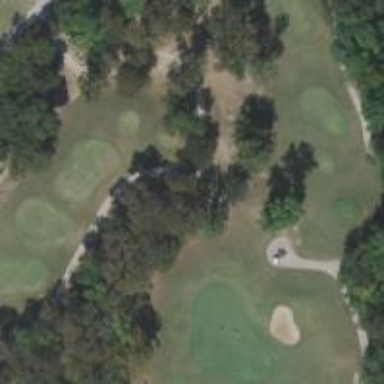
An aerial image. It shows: Golf tee.